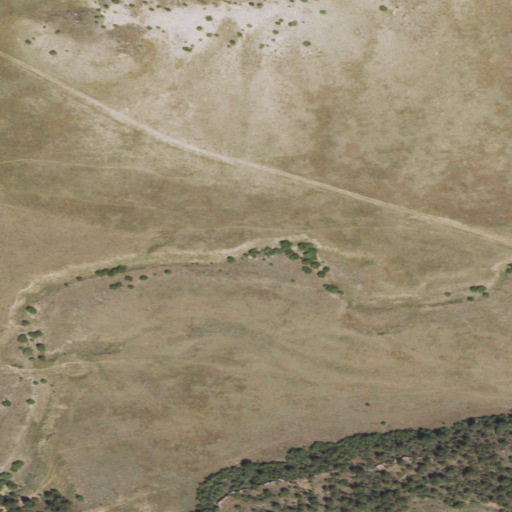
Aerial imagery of valley in Wyoming named Sawmill Canyon containing grassland, shrub, and evergreen forest